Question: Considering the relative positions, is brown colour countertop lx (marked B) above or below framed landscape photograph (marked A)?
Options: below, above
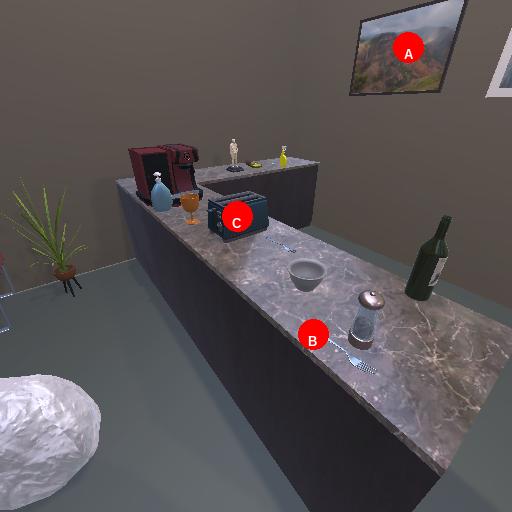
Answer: below